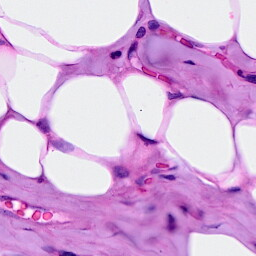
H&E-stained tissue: Breast